Question: In my project,I have met these strange problem with 'strncpy'. I have checked the <URL>. But the function 'strncpy' behavior make me confused.
In this <URL>;'

While I don't know why there is two blanks after the string?!!! It is a big project, I cannot paste all the code here. Following is just a piece. All my code is <URL>.
'''
char* subs = new char[len];
while(top<=bottom){
char* term = m_strTermTable[bottom].strterm;
int term_len = strlen(term);
memset(subs,'',len);
strncpy(subs,target,term_len);
int subs_len = strlen(subs);
int re = strcmp(subs,term);
if (re == 0)
{
return term_len;
}
bottom--;
}
delete[] subs;
'''
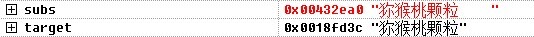
Answer: <URL>. If that happens, 'subs' may or may not be null terminated correctly.
Try changing your 'strncpy' call to
'''
strncpy(subs, target, term_len-1);
'''
so that even if 'strncpy' doesn't add a terminating null byte, 'subs' will still be null-terminated correctly due to the previous 'memset' call.
Now, that being said - you could avoid using a separate 'subs' buffer altogether (which leaks anyway in case the control flow gets to the 'return' statement) by just using <URL> as in
'''
while(top<=bottom) {
char* term = m_strTermTable[bottom].strterm;
int term_len = strlen(term);
if (strncmp(term, target, term_len) == 0) {
return term_len;
}
bottom--;
}
'''